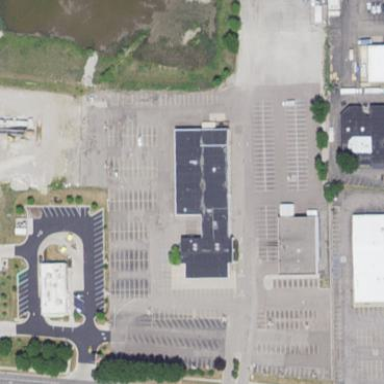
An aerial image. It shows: Retail area.